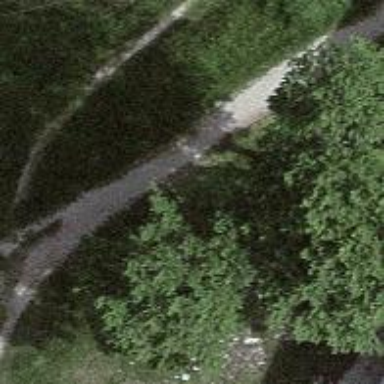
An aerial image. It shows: Path.